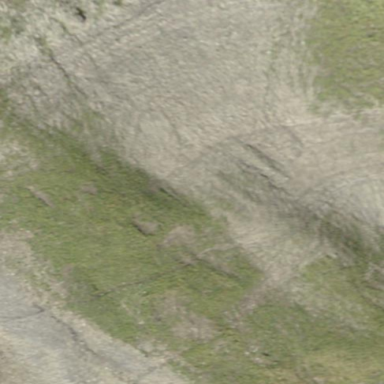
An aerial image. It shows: Natural scree.